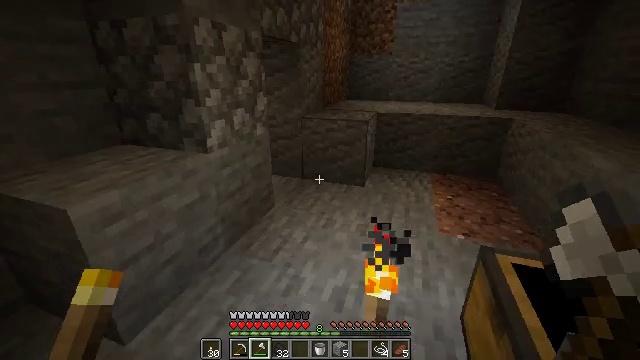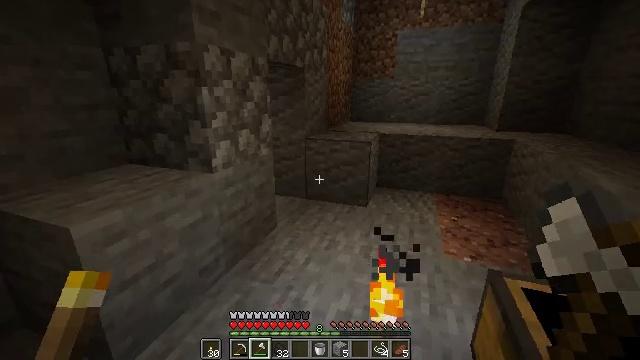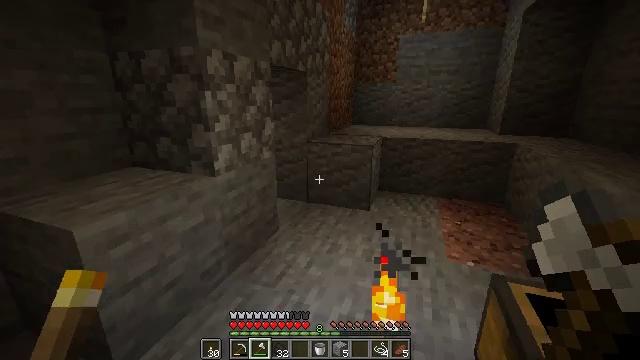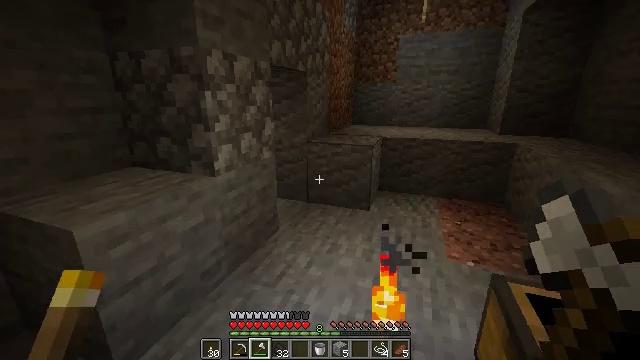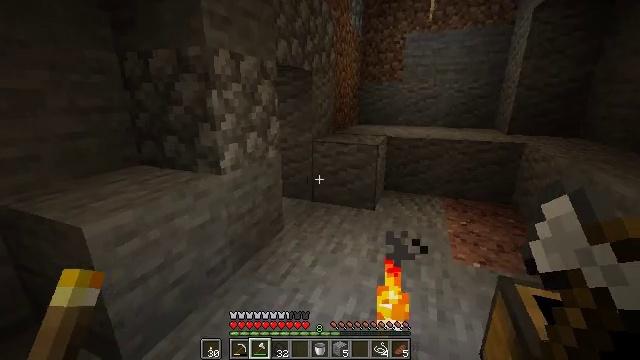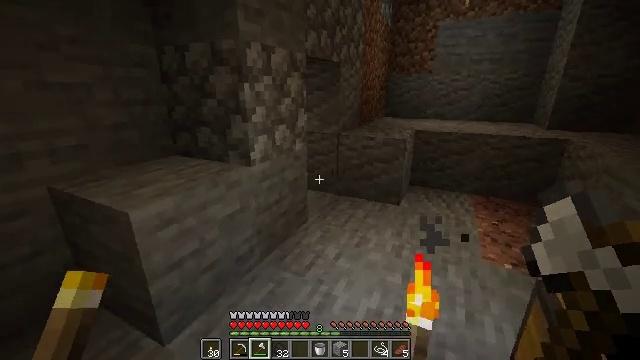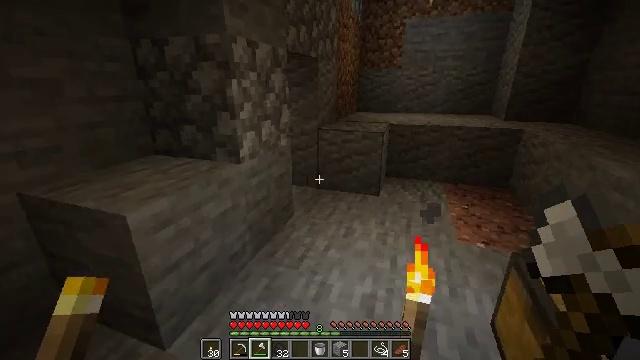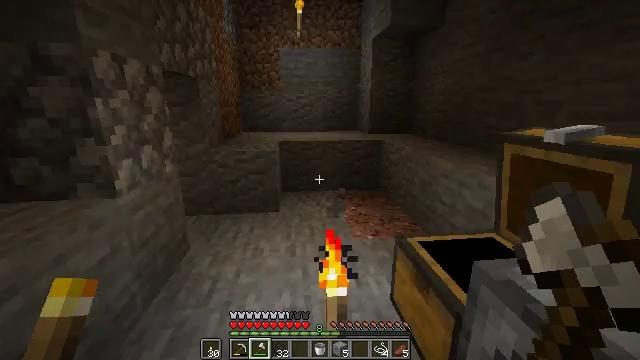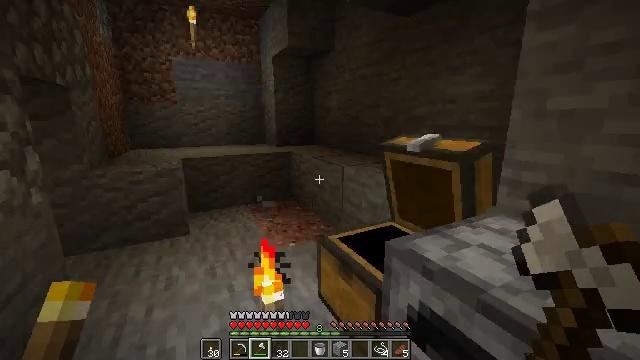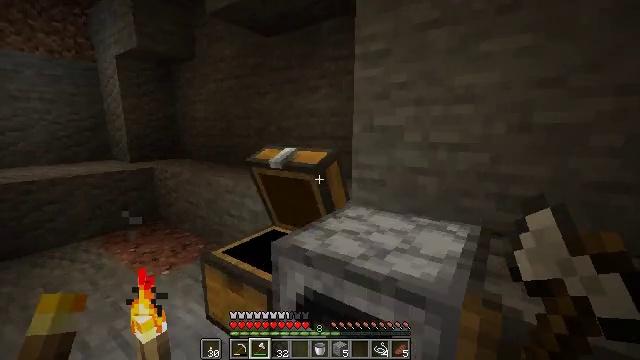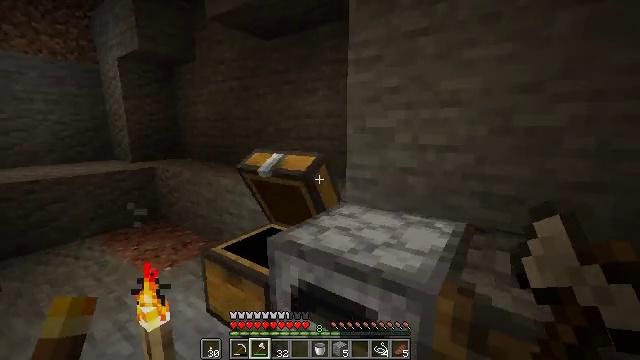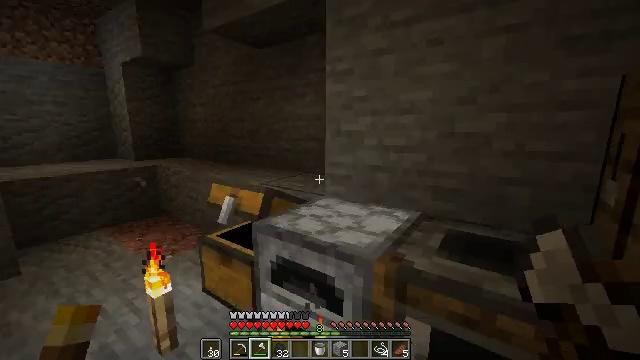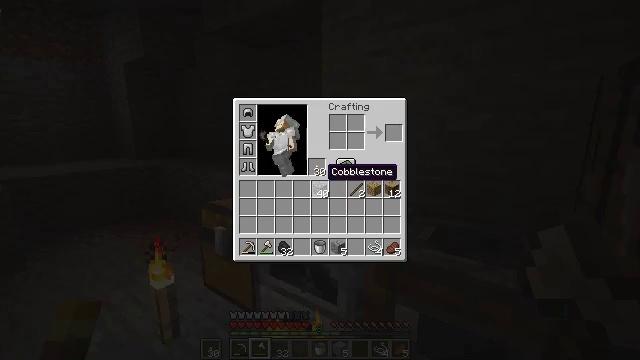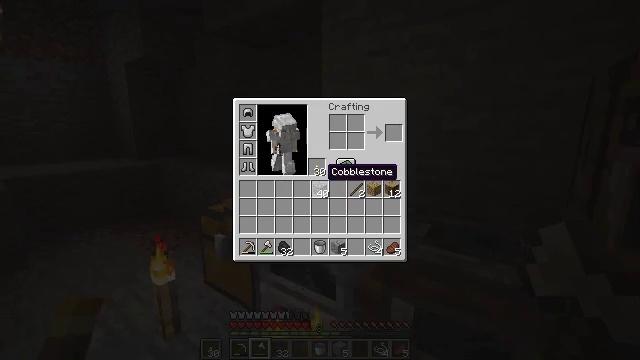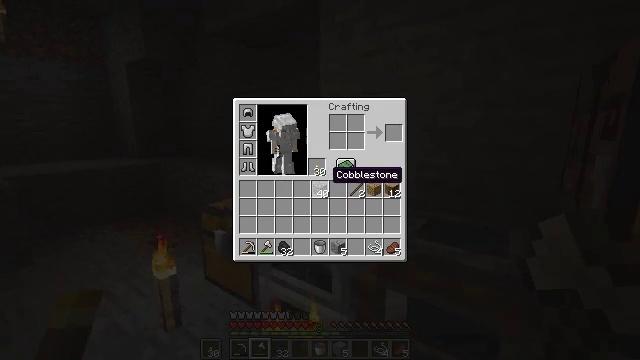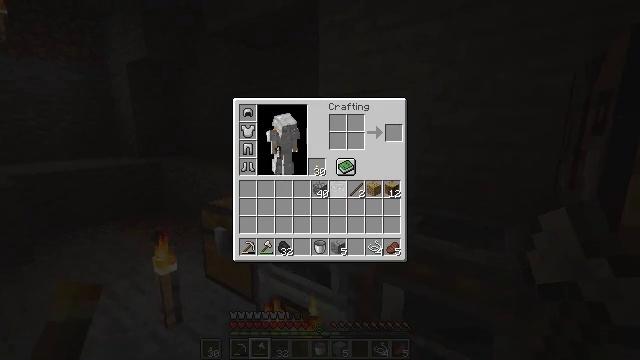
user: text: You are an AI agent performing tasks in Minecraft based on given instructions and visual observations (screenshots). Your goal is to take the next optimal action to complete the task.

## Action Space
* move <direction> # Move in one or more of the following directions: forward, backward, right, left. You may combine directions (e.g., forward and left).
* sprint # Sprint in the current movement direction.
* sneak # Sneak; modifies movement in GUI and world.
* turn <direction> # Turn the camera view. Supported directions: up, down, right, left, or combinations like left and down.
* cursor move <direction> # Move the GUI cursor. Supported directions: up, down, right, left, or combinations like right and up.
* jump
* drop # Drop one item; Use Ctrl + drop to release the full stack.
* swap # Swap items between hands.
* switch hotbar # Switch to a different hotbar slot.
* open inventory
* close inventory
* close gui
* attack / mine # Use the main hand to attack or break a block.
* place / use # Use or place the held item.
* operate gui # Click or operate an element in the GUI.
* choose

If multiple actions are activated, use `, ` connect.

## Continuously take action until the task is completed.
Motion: motion action
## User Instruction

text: Make white wool from string in the crafting grid.
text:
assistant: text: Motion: turn up
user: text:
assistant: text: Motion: no_op
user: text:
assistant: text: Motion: no_op
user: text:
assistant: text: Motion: turn left
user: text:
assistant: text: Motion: move left, turn left and down
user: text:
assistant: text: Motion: move back and move left, turn right and down
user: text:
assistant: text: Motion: move back and move left, turn right and up
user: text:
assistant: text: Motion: move back and move left, turn right and up
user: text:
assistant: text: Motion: move back and move right, turn right and up
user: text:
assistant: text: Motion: move back and move right
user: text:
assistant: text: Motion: move back
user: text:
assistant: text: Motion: open inventory
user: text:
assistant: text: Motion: open inventory
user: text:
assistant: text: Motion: open inventory
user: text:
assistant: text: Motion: cursor move right and down, open inventory
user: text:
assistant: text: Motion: no_op
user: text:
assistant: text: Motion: cursor move down
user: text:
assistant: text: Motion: cursor move down
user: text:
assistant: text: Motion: cursor move down
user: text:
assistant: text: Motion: no_op
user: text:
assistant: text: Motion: no_op
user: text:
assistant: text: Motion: cursor move right
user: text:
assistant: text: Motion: no_op
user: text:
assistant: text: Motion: no_op
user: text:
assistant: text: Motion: operate gui
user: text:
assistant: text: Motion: operate gui
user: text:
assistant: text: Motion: cursor move left and up
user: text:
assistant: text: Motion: cursor move left and up
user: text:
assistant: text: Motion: cursor move up
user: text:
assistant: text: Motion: no_op